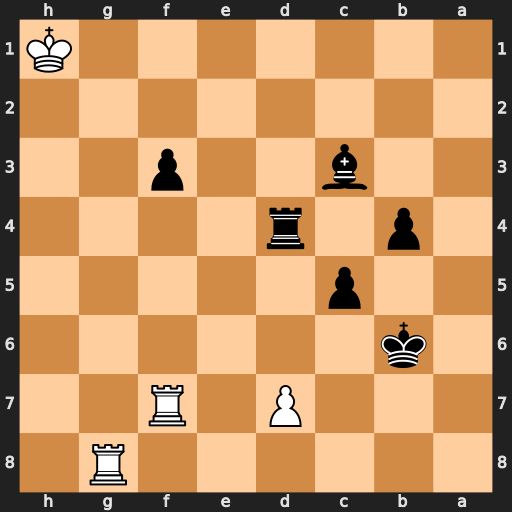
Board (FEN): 6R1/3P1R2/1k6/2p5/1p1r4/2b2p2/8/7K
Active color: b
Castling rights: -
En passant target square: -
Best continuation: Rh4+ Kg1 Bd4+ Kf1 Rh1+ Rg1 Rxg1#